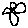
Label: flower